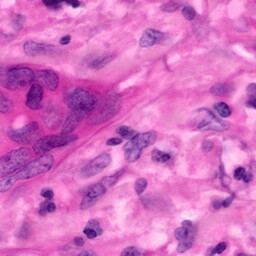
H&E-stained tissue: Pancreatic